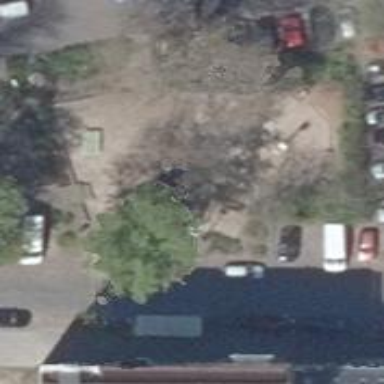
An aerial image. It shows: Playground featuring climbing frame.